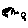
Label: moon